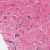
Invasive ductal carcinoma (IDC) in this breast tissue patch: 0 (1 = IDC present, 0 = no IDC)